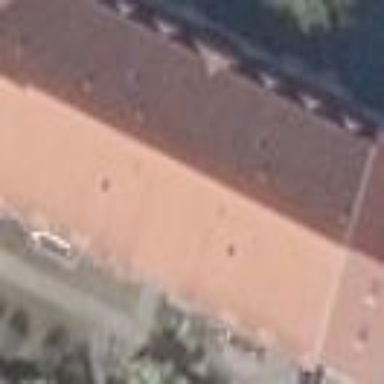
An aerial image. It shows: Apartments housed in building with gambrel roof.